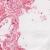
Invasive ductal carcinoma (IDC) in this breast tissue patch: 0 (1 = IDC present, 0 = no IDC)